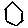
Label: hexagon